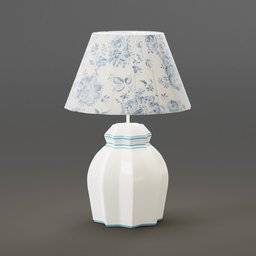
Label: lighting